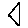
Label: triangle